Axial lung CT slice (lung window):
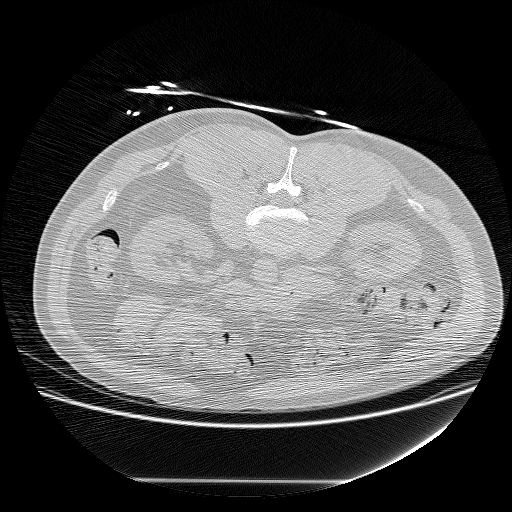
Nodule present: no